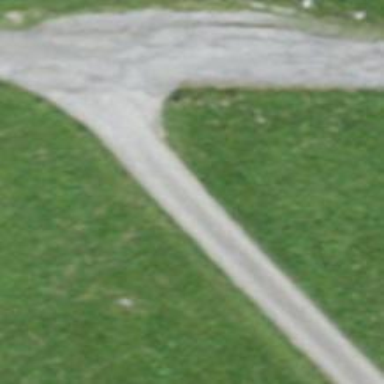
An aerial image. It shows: Unclassified road.